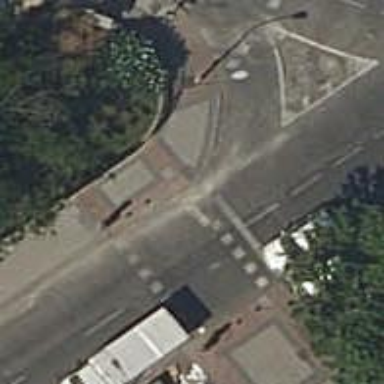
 there are traffic signals and zebra crossing."